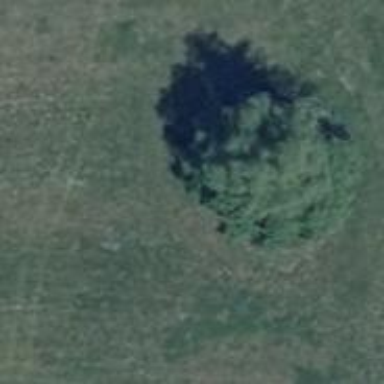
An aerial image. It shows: Deciduous broadleaved tree.